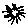
Label: sun